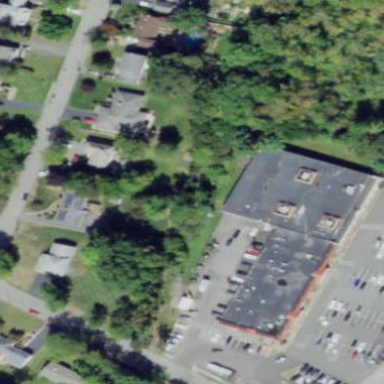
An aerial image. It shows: Commercial building.